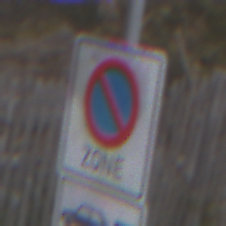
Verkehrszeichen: BeginnEingeschraenktesHalteverbotZone
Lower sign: HinweisDurchSinnbild15
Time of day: MorningAfternoon
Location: Outdoor (Nature)
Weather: Overcast
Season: NotSpecified
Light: Natural